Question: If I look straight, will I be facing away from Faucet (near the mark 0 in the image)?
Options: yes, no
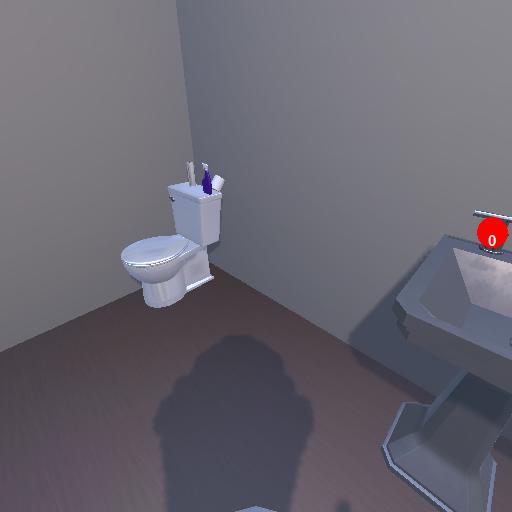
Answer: yes